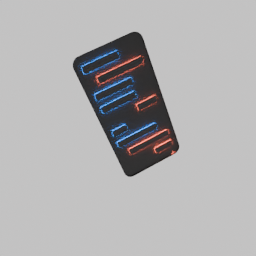
Label: electronics